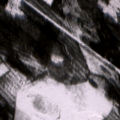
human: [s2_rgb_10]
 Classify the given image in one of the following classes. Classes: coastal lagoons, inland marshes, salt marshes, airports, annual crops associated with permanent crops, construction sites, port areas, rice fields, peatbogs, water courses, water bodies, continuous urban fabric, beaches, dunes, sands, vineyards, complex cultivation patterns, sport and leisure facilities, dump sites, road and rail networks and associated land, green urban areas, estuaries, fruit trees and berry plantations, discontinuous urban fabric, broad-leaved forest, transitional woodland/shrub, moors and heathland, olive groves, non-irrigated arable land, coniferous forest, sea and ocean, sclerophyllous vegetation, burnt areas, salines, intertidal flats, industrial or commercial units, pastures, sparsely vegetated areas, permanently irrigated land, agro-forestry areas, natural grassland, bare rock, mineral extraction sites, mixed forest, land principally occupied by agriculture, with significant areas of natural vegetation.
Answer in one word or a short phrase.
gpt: coniferous forest, mixed forest, transitional woodland/shrub, peatbogs